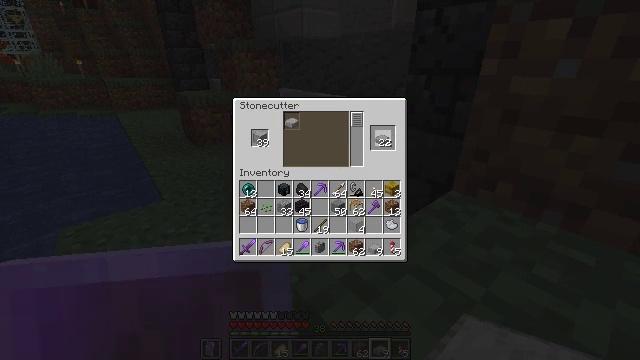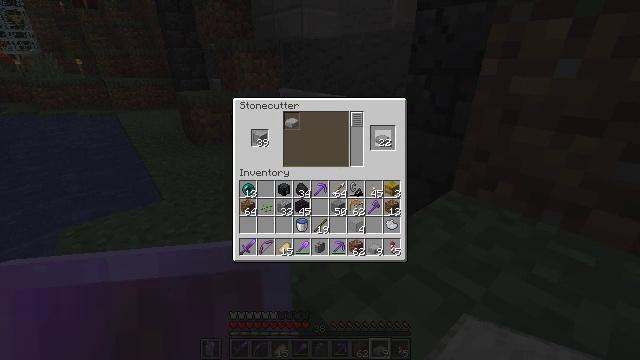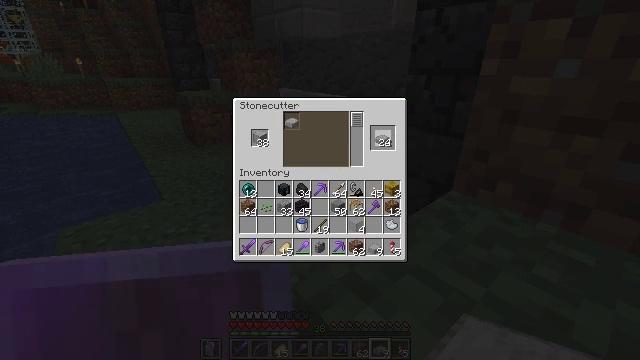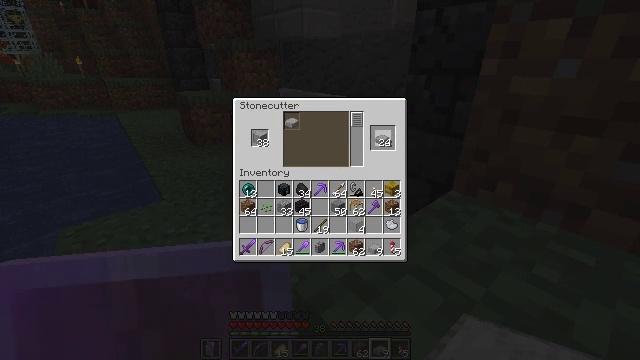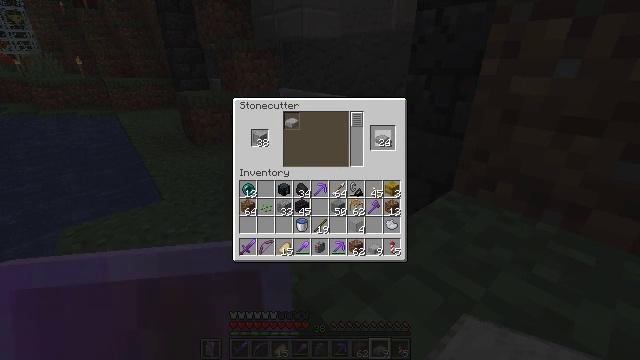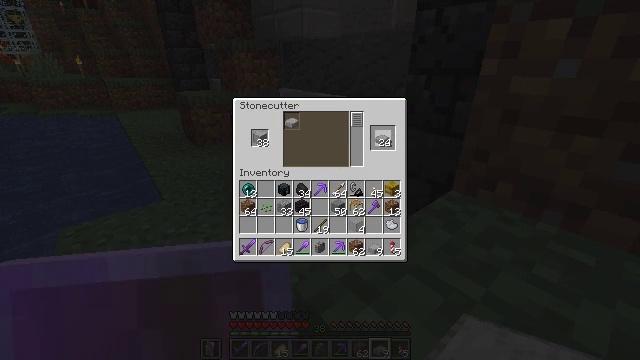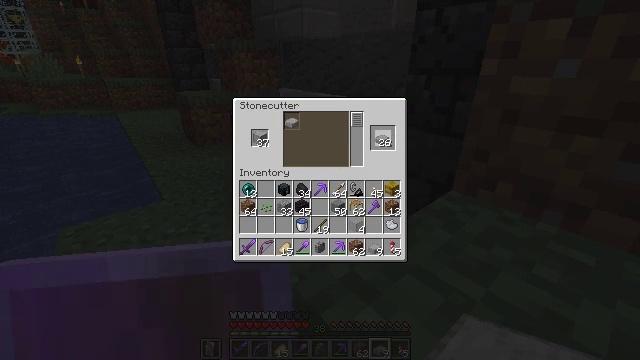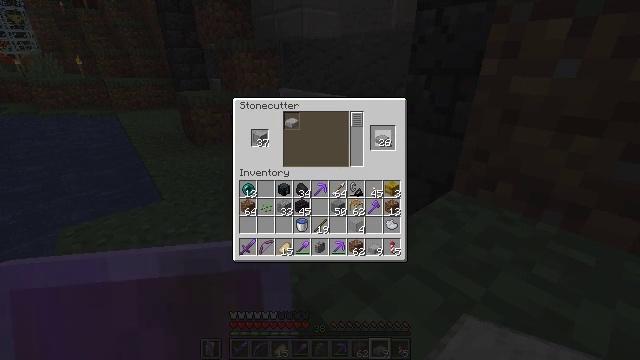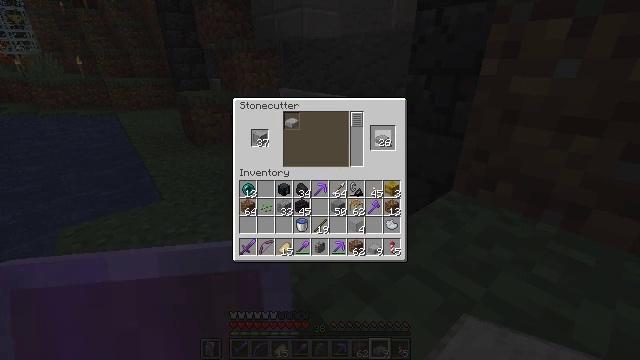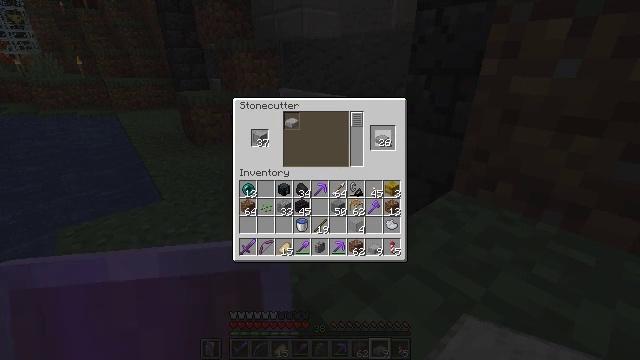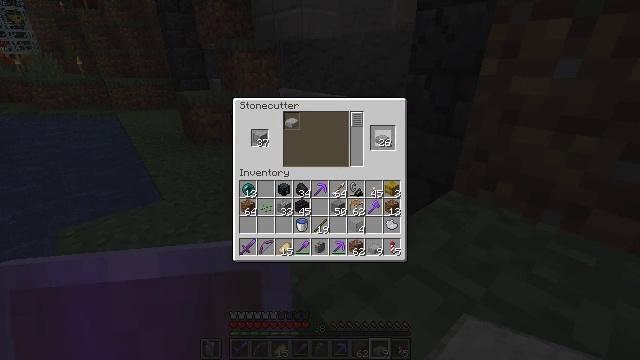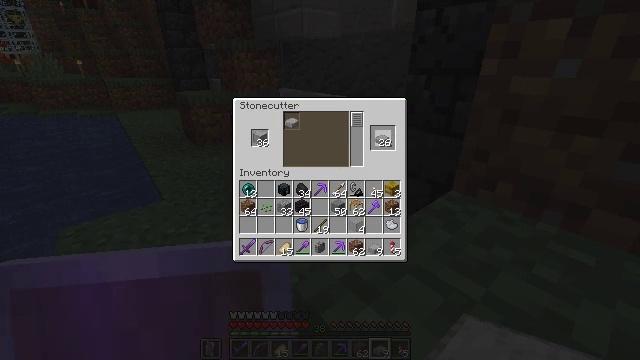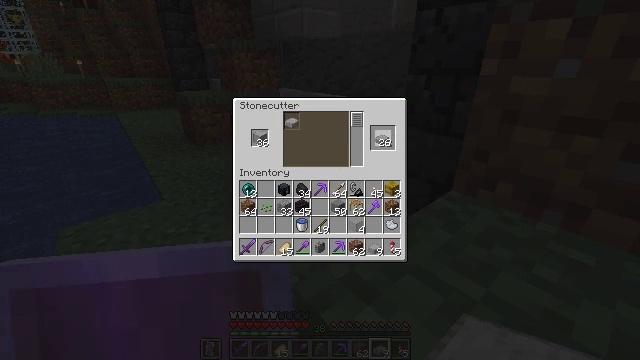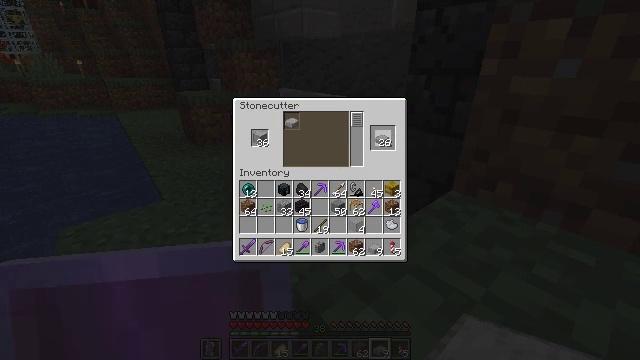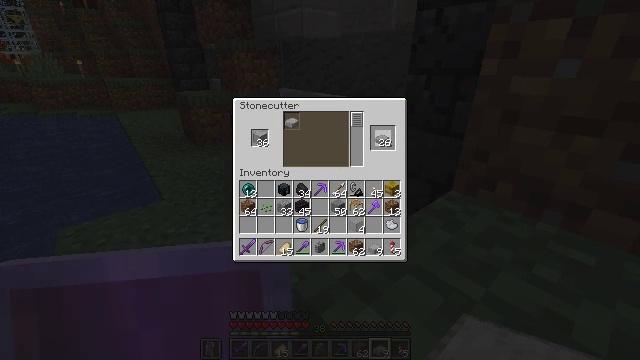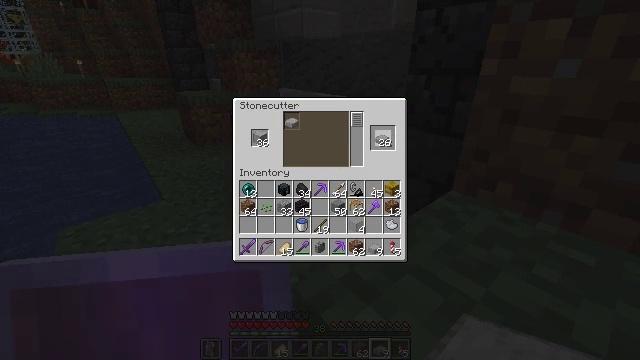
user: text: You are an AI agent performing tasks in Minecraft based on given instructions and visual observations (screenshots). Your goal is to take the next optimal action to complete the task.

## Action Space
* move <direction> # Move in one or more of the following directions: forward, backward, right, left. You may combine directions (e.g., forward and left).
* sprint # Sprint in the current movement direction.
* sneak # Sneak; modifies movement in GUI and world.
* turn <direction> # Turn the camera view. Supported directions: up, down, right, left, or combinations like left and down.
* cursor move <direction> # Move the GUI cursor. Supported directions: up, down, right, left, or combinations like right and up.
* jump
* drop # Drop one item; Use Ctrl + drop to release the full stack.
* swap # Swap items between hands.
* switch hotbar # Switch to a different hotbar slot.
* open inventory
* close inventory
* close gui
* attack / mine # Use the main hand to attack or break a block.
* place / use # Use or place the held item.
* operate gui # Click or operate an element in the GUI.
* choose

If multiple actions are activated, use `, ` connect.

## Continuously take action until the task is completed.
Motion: motion action
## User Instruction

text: Make a smooth stone slab using the crafting table.
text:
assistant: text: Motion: attack / mine
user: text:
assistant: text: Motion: no_op
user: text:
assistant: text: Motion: attack / mine
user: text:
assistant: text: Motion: attack / mine
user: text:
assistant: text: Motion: attack / mine
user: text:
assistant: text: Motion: no_op
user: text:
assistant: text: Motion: no_op
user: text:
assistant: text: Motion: no_op
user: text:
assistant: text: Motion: no_op
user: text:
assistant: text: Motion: no_op
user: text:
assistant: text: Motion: no_op
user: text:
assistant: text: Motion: no_op
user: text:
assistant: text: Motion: no_op
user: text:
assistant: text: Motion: no_op
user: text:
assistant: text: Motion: no_op
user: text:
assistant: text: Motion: no_op
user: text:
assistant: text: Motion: no_op
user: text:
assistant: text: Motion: no_op
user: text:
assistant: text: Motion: no_op
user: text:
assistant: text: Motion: no_op
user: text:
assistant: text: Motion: no_op
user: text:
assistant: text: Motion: no_op
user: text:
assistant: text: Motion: no_op
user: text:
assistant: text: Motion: no_op
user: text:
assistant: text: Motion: no_op
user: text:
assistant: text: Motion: no_op
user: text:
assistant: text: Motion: no_op
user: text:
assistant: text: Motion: no_op
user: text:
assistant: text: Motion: no_op
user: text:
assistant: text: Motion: no_op